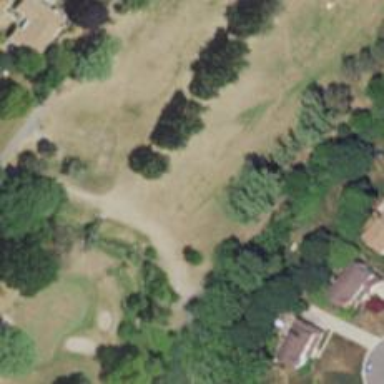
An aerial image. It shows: Golf hole.